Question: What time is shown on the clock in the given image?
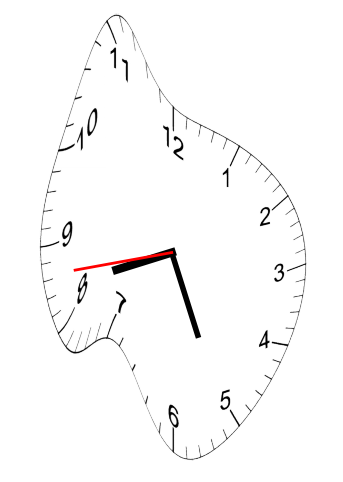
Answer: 08:25:43